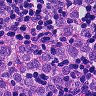
Metastatic tissue present: yes